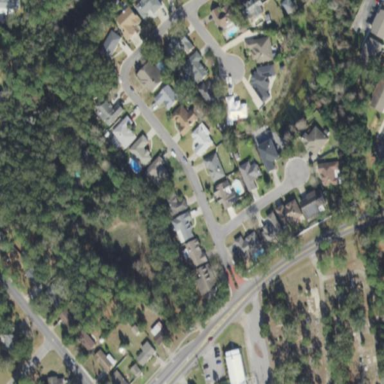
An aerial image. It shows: Residential area consisting of single-family homes.